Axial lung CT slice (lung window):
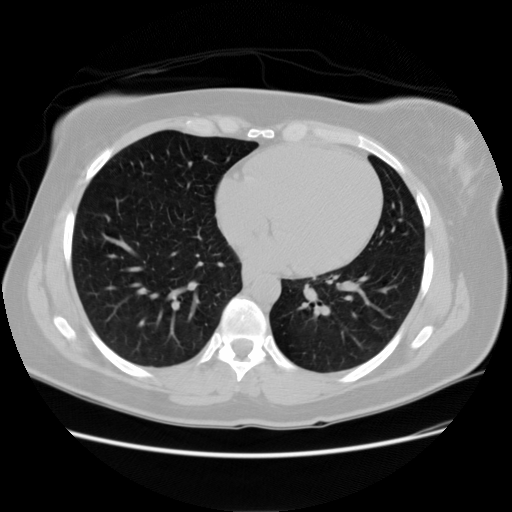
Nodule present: no